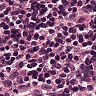
Metastatic tissue present: yes